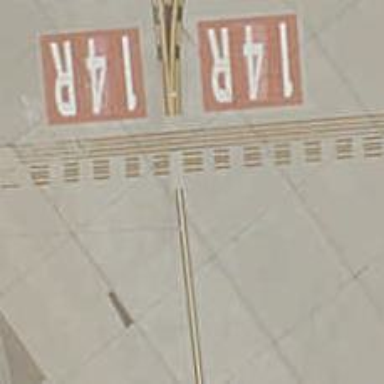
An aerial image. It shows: Runway holding position.